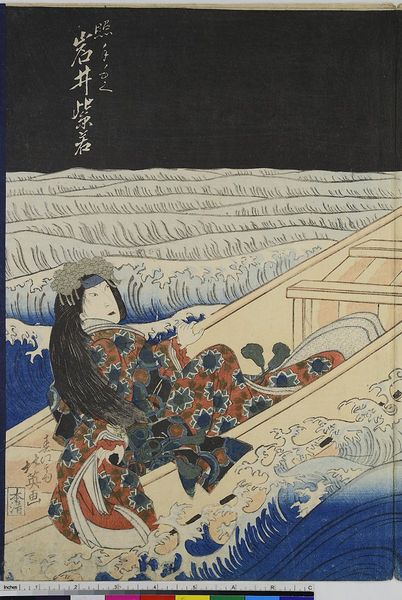
Titel: Der Schauspieler Iwai Shijaku als Terute no Mae
Künstler: Shunbaisai Hokuei
Standort: Hamburg
Institution: Museum für Kunst und Gewerbe Hamburg
Schlagwörter: blau, meer, wasser, frau, schwarz, zeichnung, haare, theater, boot, gischt, holzschnitt, welle, wellen, papier, kutter, schriftzeichen, kanu, asien, druckgraphik, druckgrafik, zeit, schauspieler, farbholzschnitt, schauspielerin, mer, buchmalerei, kimono, sea, kabuki, edo, reproduktionen, druckerzeugnisse, theateraufführung, ukiyo